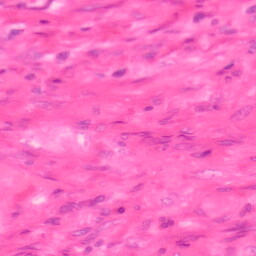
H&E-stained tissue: Colon